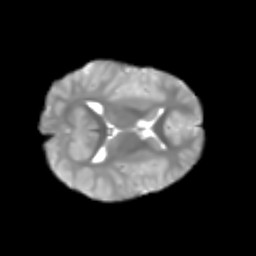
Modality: T2w
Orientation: axial
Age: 6
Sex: male
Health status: healthy